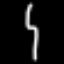
Label: fork